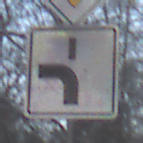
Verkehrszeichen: VerlaufVorfahrtsstrasse5
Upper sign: Vorfahrtsstrasse
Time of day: MorningAfternoon
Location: Outdoor (Special)
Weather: Clear
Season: Winter
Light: Natural